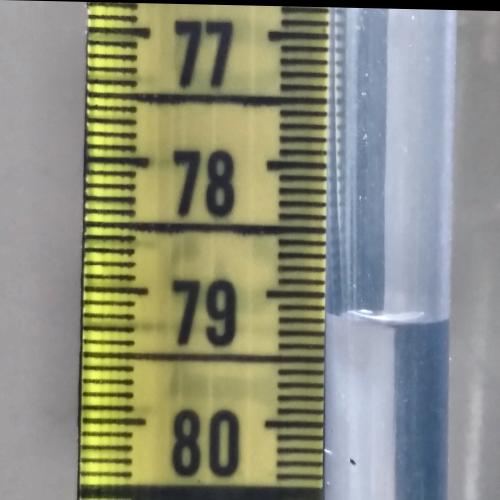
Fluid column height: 79.1 cm